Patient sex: M
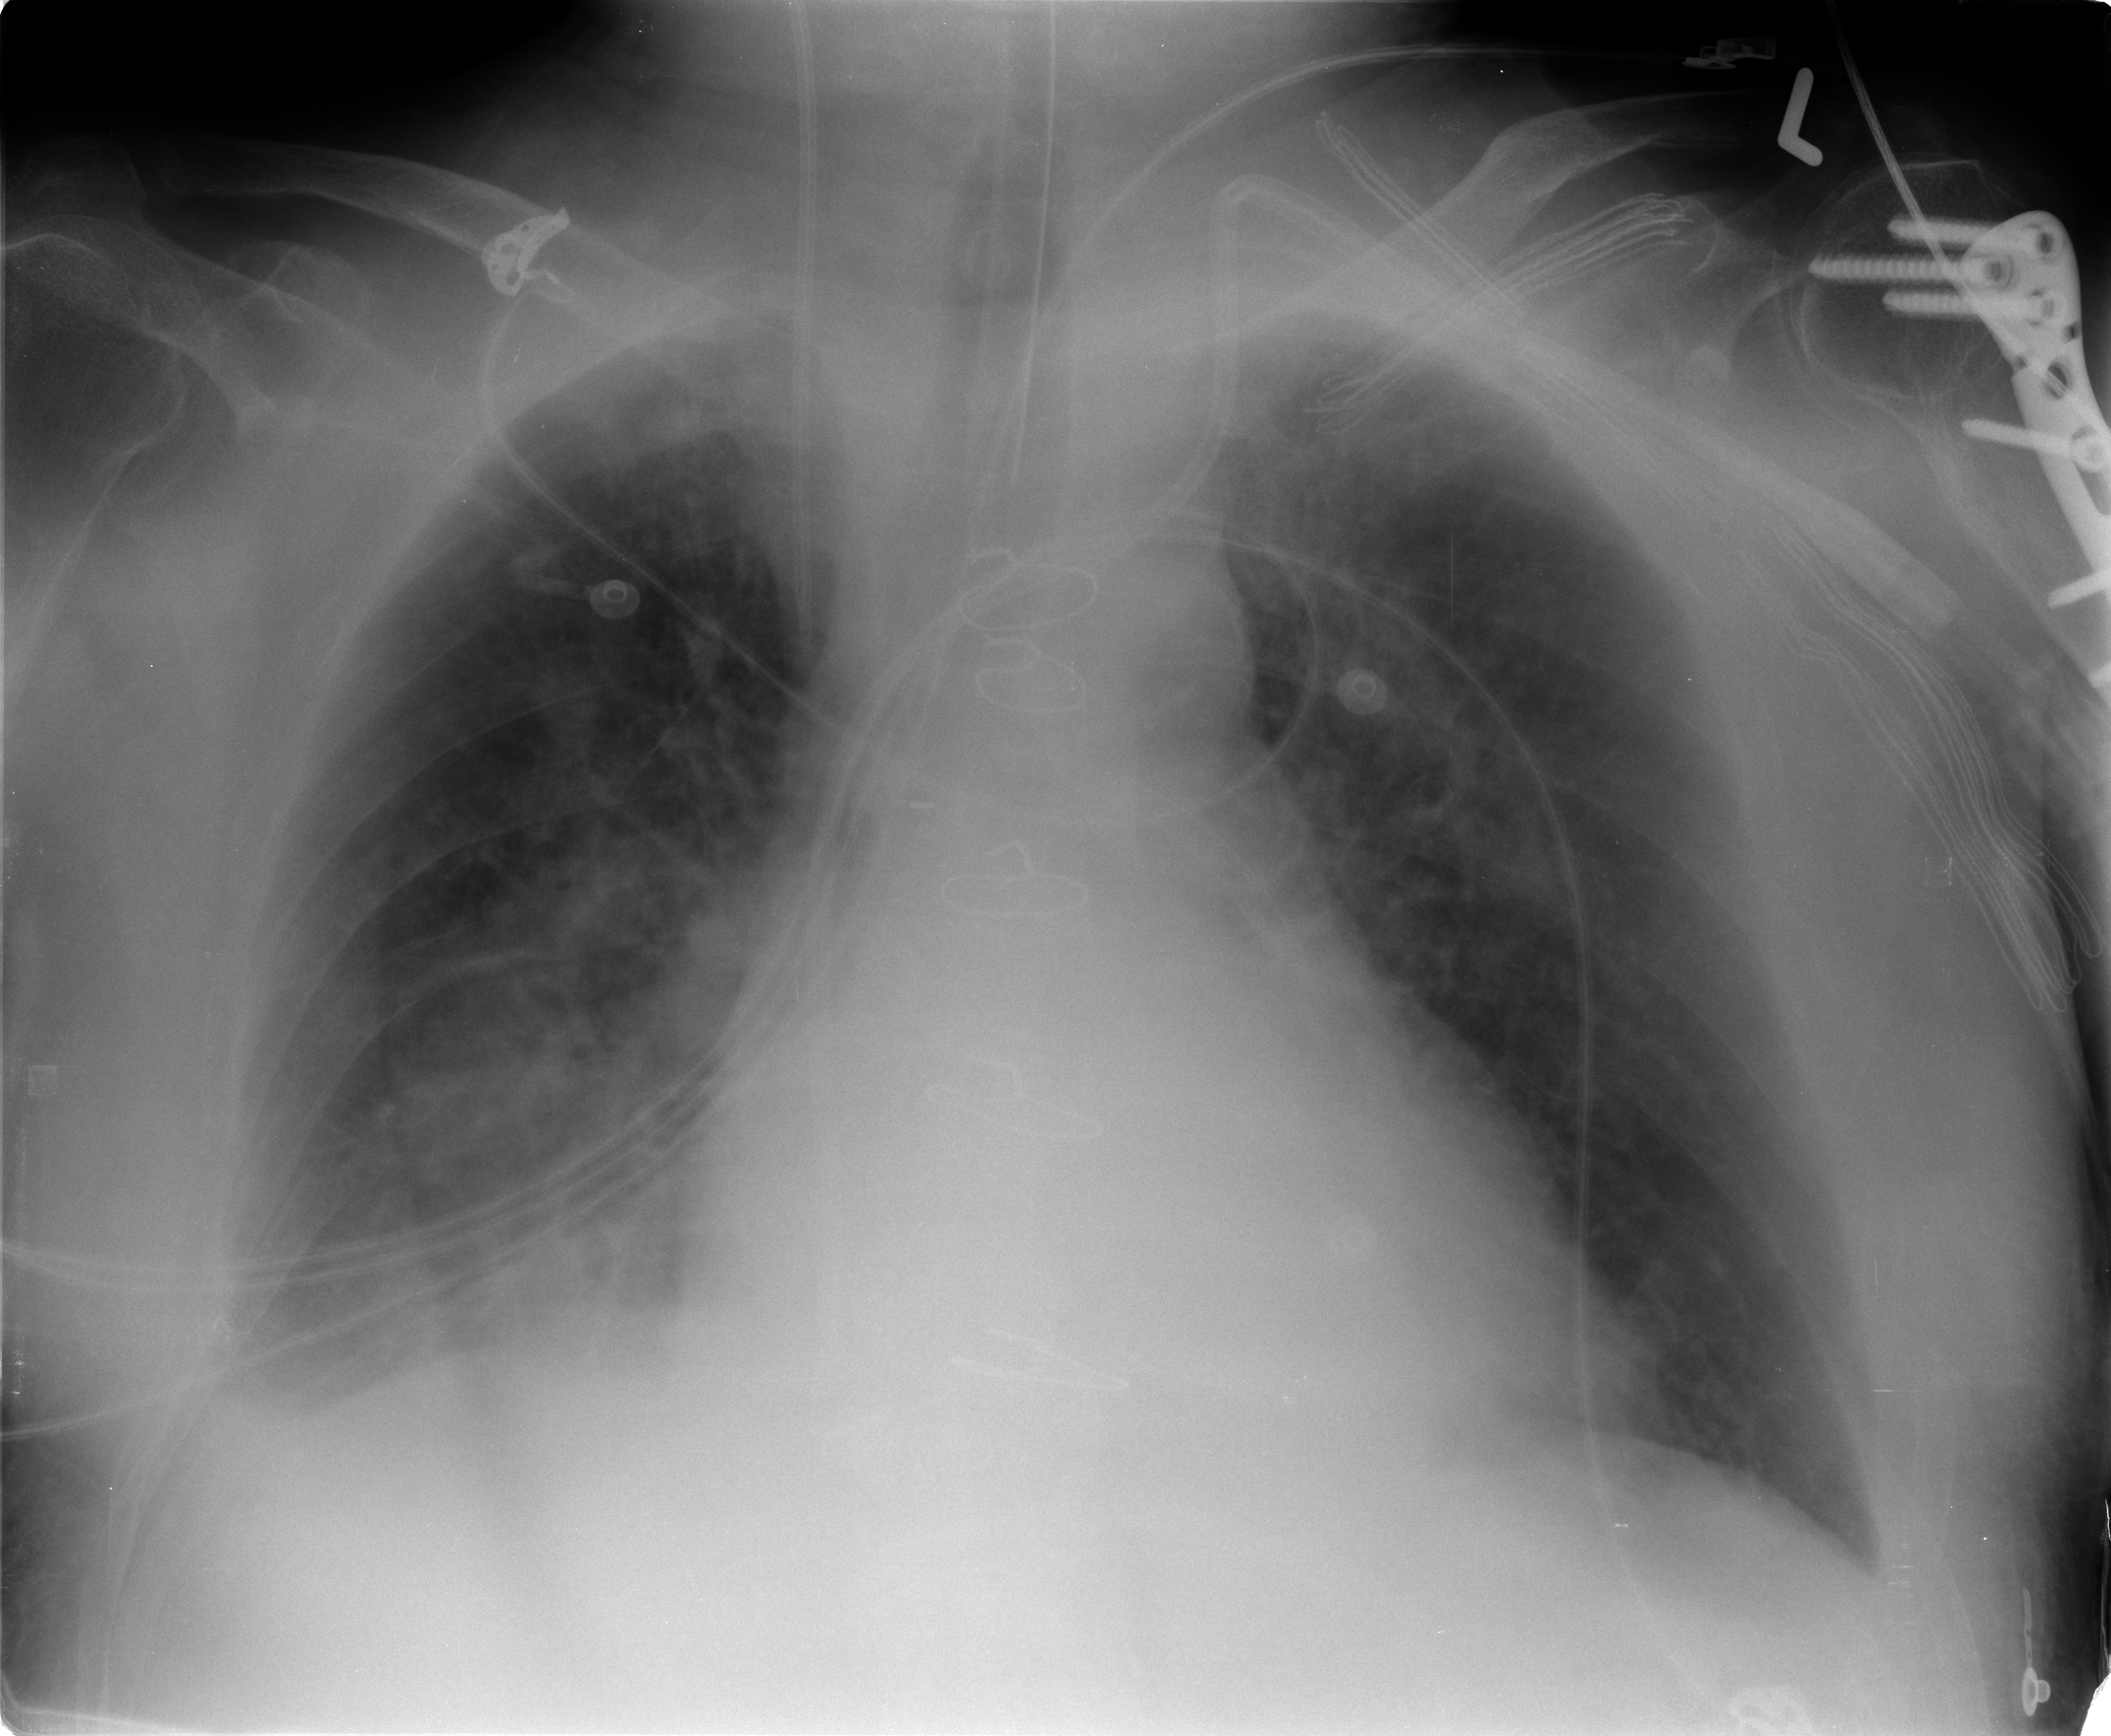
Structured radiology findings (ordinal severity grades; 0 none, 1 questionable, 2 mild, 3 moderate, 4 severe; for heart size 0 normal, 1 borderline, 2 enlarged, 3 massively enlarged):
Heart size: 1
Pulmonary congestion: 3
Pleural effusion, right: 2
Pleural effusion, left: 2
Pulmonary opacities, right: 2
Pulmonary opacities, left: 0
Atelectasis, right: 2
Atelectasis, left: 1